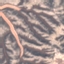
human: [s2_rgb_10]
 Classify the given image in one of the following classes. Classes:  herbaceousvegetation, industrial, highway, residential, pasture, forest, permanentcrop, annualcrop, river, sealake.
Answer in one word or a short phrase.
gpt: HerbaceousVegetation